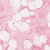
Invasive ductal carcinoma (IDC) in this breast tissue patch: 0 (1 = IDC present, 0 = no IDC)